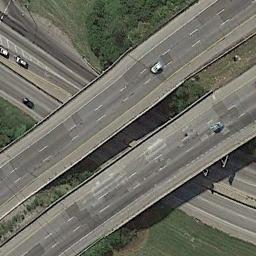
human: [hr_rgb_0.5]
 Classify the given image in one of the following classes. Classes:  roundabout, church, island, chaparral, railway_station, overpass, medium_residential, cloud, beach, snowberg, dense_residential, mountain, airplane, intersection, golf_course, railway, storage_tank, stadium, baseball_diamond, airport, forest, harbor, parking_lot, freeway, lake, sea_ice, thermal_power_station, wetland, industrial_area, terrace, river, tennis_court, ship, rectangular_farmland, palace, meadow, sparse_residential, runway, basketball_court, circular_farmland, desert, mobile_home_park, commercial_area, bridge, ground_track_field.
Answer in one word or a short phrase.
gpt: overpass